Field crop: maize
Growth stage: 2
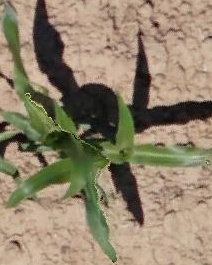
Species: maize